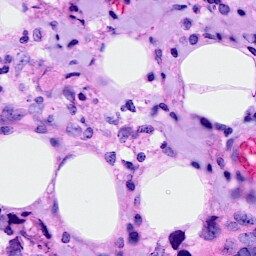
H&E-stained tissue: Breast